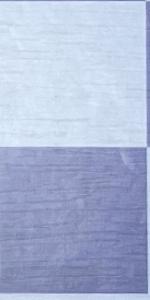
Label: Empty